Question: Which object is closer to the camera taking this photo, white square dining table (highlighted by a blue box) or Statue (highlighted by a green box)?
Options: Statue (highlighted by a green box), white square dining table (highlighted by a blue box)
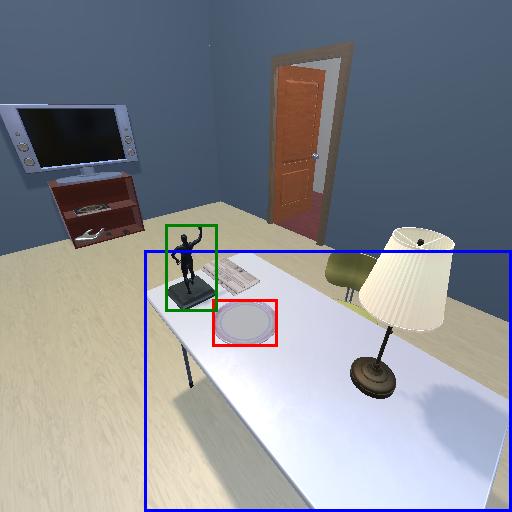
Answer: Statue (highlighted by a green box)